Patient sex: M
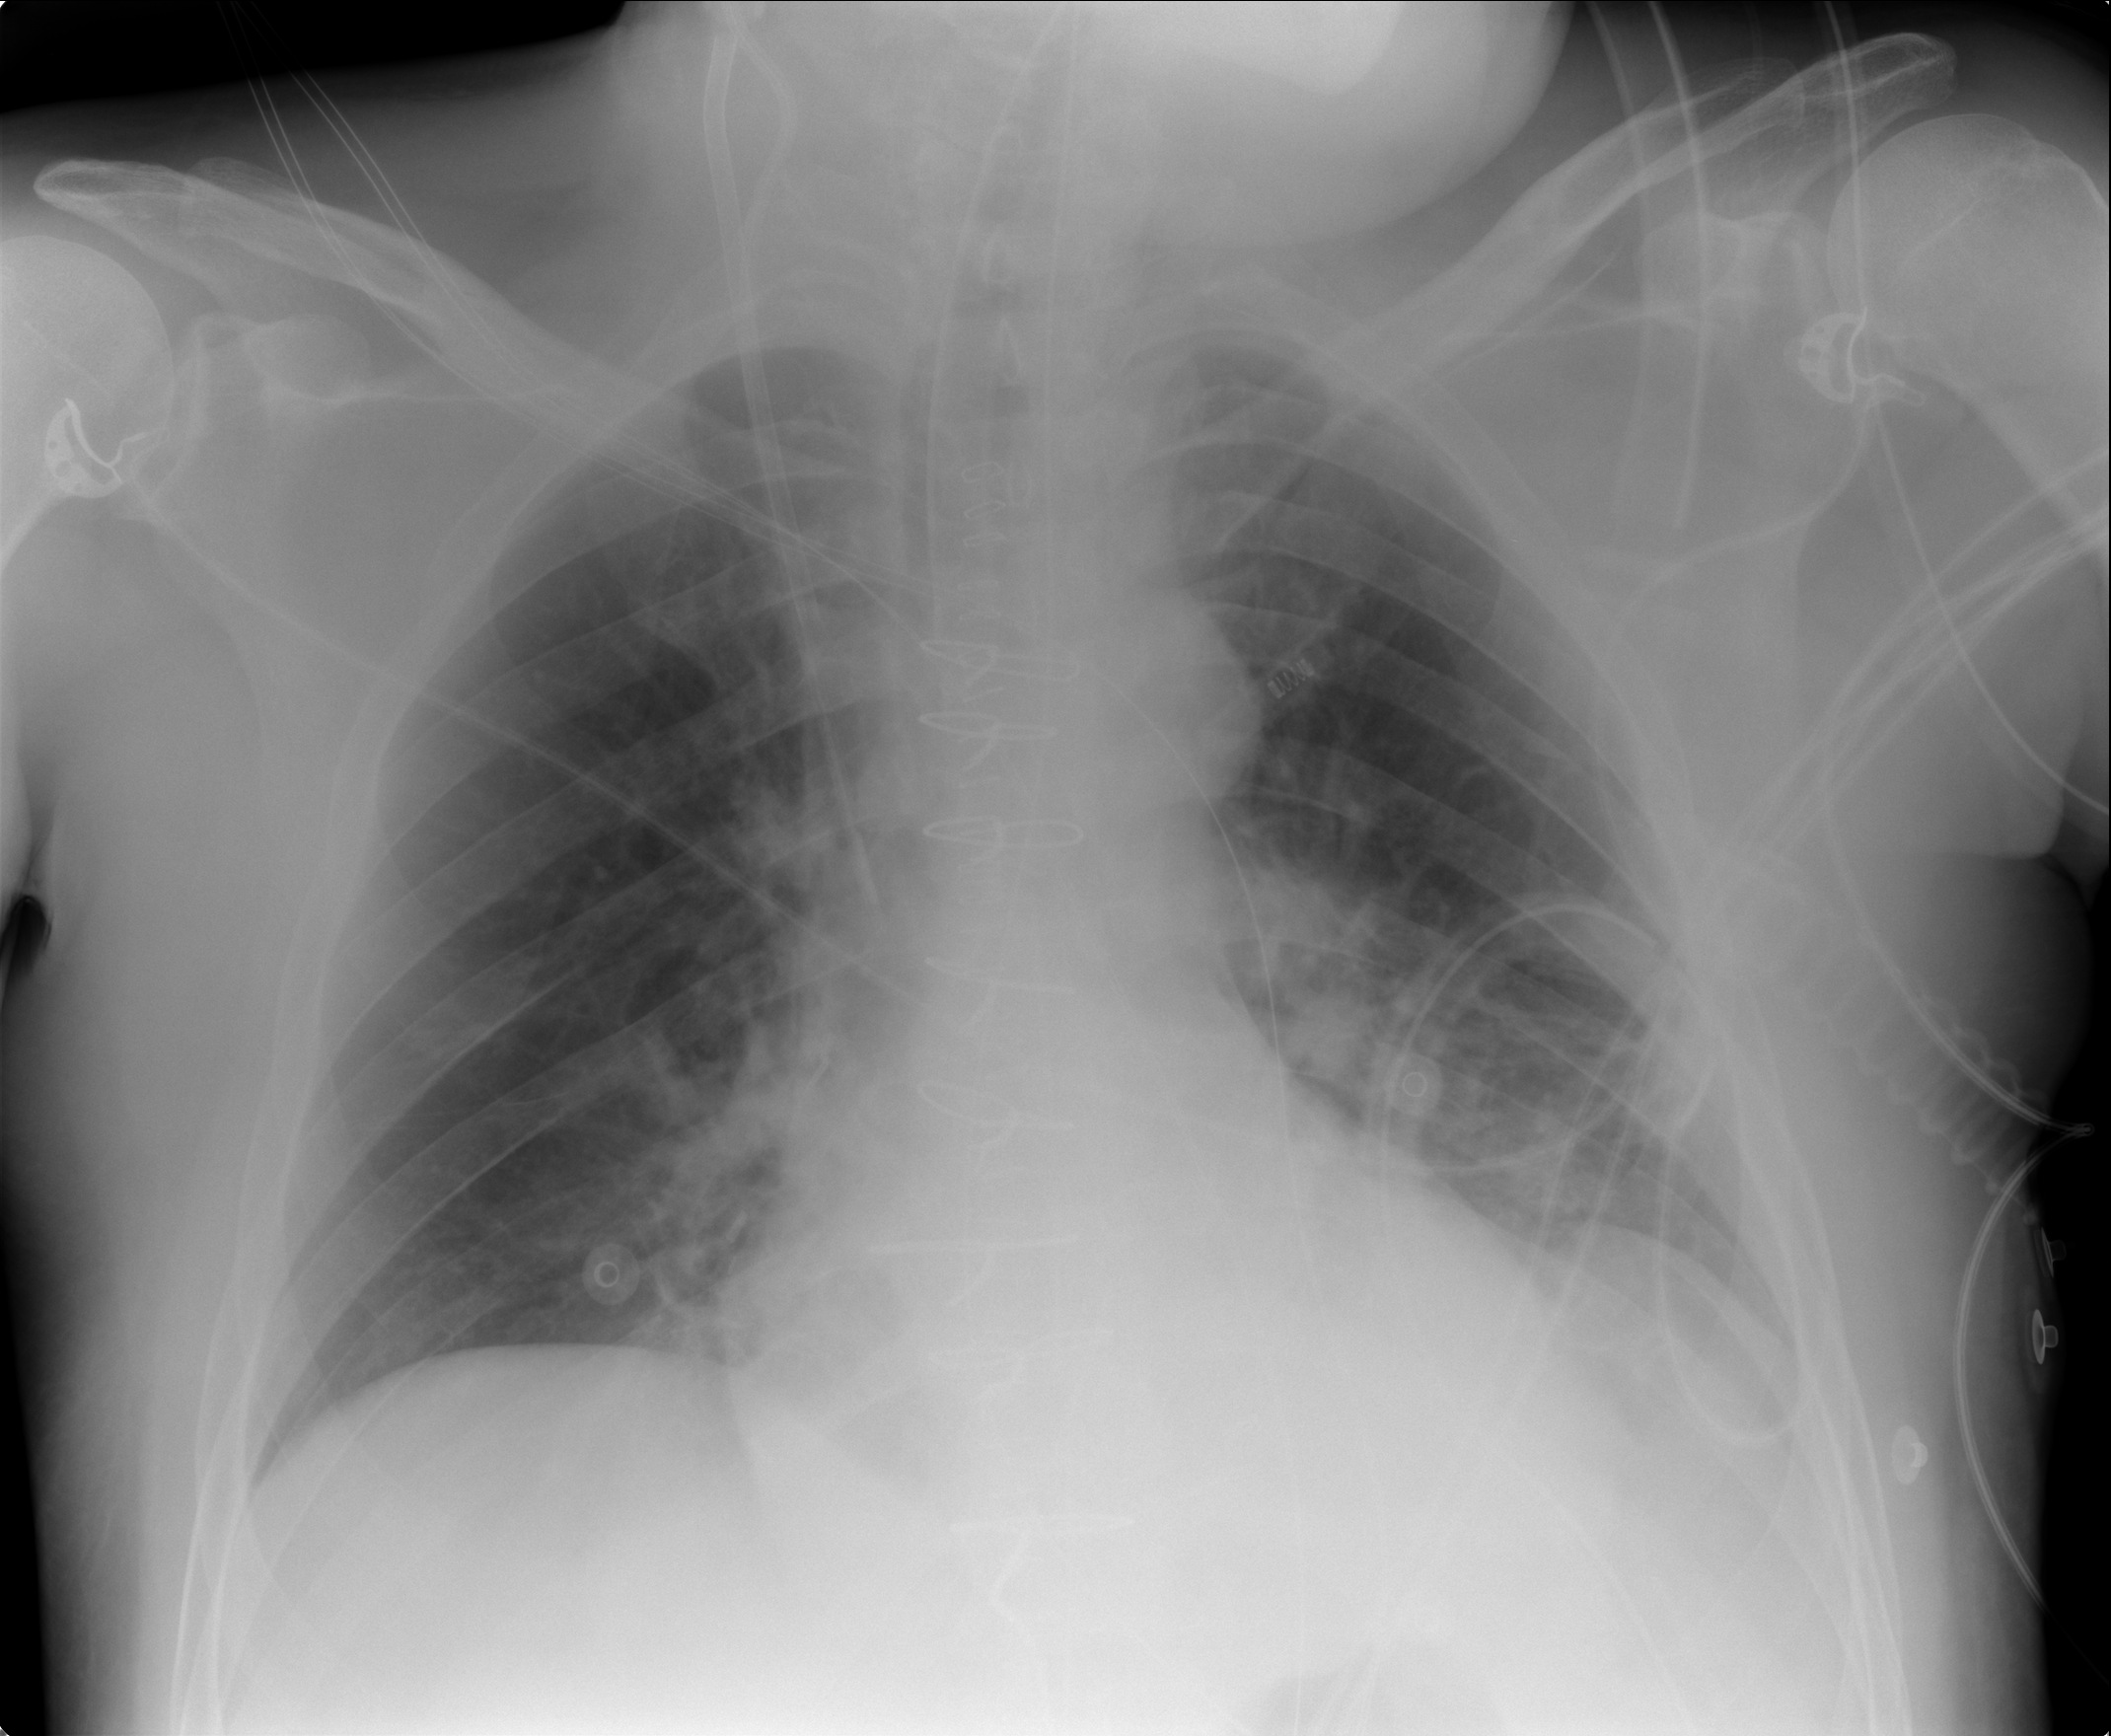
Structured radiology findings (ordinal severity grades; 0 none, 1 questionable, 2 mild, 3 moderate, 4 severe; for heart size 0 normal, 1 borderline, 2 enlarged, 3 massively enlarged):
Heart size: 1
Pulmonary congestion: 2
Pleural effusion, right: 0
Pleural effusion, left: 2
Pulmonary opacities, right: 0
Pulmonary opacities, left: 0
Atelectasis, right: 0
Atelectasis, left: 2